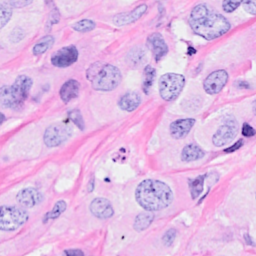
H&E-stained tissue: Breast